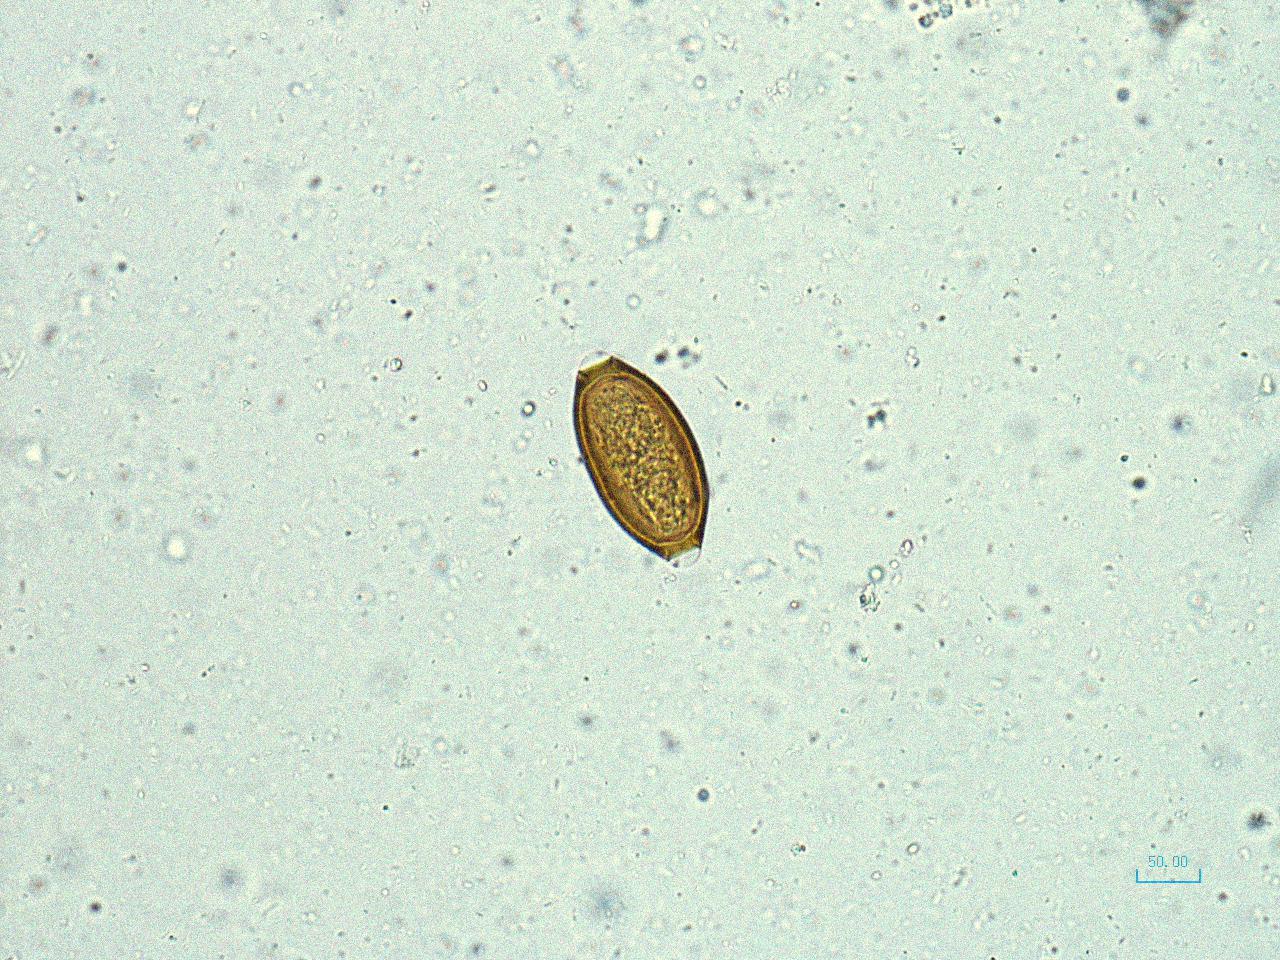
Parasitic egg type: Trichuris trichiura